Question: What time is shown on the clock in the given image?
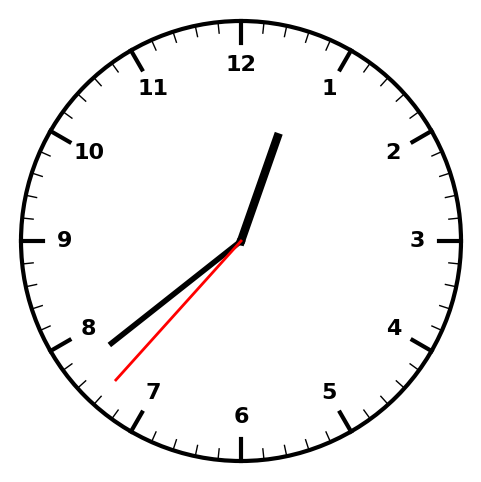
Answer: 12:38:37